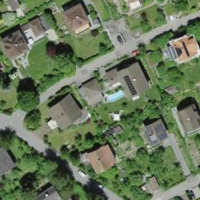
EUNIS habitat code: 55
Species observed at this site:
Prunus padus